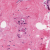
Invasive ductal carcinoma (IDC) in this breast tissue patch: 0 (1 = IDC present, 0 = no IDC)